Field crop: tomato
Growth stage: 2
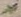
Species: solanum